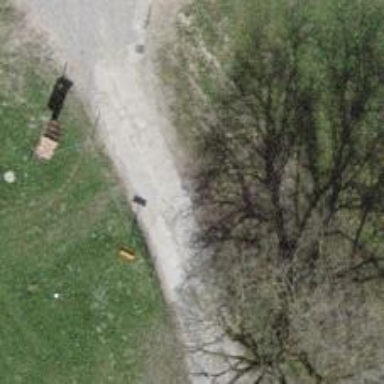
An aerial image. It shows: Pole with roof-covered pipeline marker.